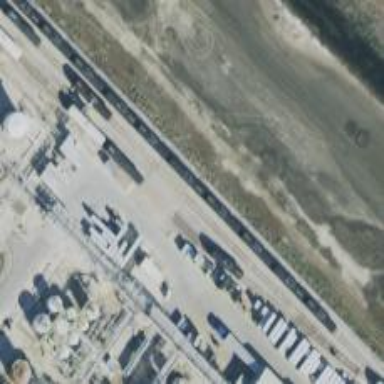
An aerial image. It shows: Railway yard used for servicing trains.